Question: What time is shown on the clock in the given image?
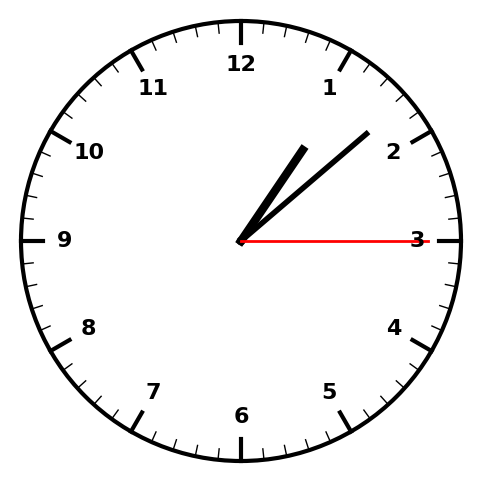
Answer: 01:08:15